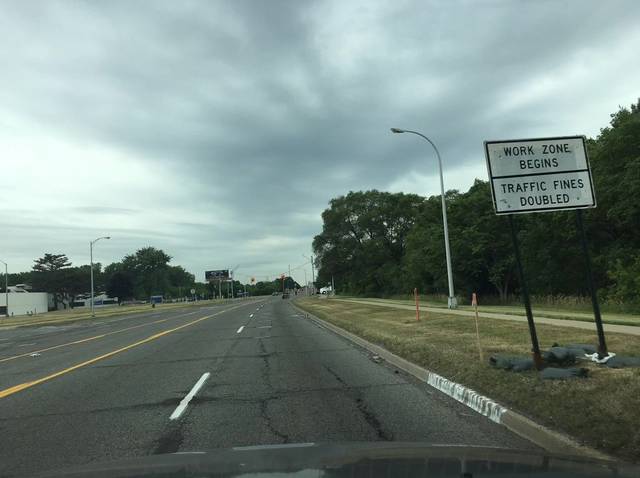
Region: United States
Coordinates: 42.506, -83.038